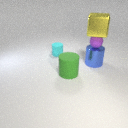
large green rubber cylinder in front of small cyan rubber cylinder